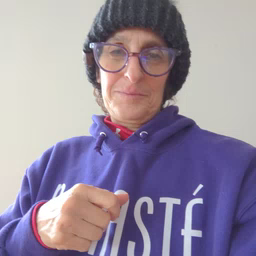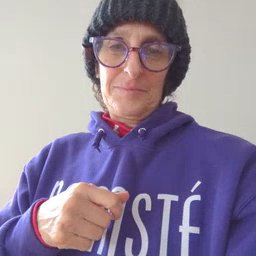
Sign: up